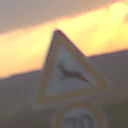
Verkehrszeichen: WildwechselRechts
Zusatzzeichen unten: Geschwindigkeit70
Umgebung: Outdoor, Nature
Tageszeit: SunriseSunset
Wetter: PartlyCloudy
Licht: Natural
Jahreszeit: NotSpecified
Kontrast: LowContrast